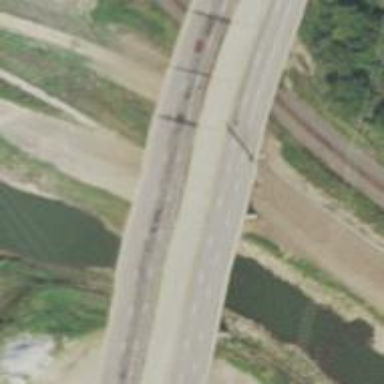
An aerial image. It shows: Primary highway bridge.